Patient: sex F, age 65
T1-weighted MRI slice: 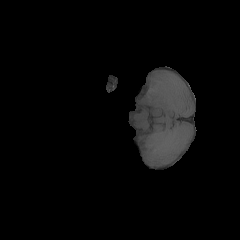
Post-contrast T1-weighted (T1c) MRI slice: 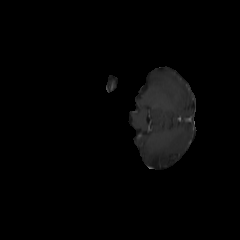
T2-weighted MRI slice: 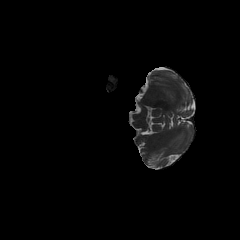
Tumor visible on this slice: no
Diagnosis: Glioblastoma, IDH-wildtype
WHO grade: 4